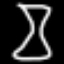
Label: hourglass